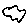
Label: cloud